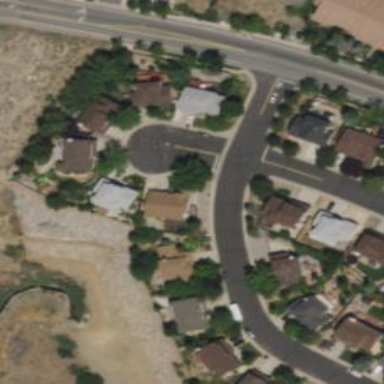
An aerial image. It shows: Residential road with asphalt surface and separate sidewalk.